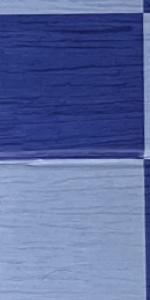
Label: Empty